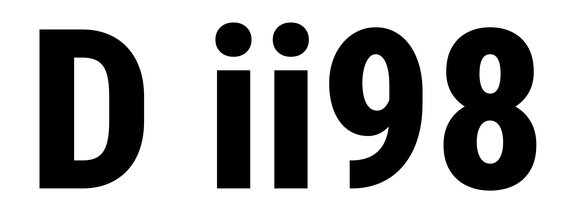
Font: Roboto_Condensed_ExtraBold